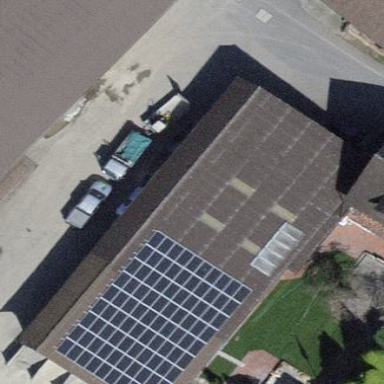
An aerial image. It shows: Solar power generator.